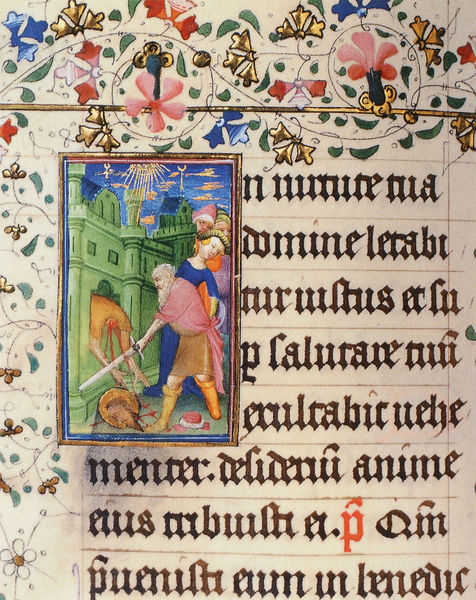
Titel: Hoya - Missale
Künstler: Meister des Zweder van Culemborg
Standort: Herstellungsort: Utrecht (EU - NL)
Institution: Münster, Universitäts- und Landesbibliothek
Schlagwörter: blau, himmel, kopf, mann, wolken, frauen, grün, menschen, stadt, blume, blumen, bunt, frau, schwarz, weiss, haus, rot, tier, muster, enthauptung, henker, tod, tot, personen, rosa, ranken, schrift, blue, sword, window, green, verzierung, flowers, pink, blut, buch, burg, illustration, schwert, text, initiale, buchseite, reh, man, sky, head, house, sun, tower, castle, miniatur, writing, letters, town, neck, design, latein, colors, moon, medieval, book, buchmalerei, calligraphy, page, border, latin, alte schrift, stars, murder, manuscript, blood, illuminated, latin text, book page, florale, bleeding, beheading, behead, crime, decapitation